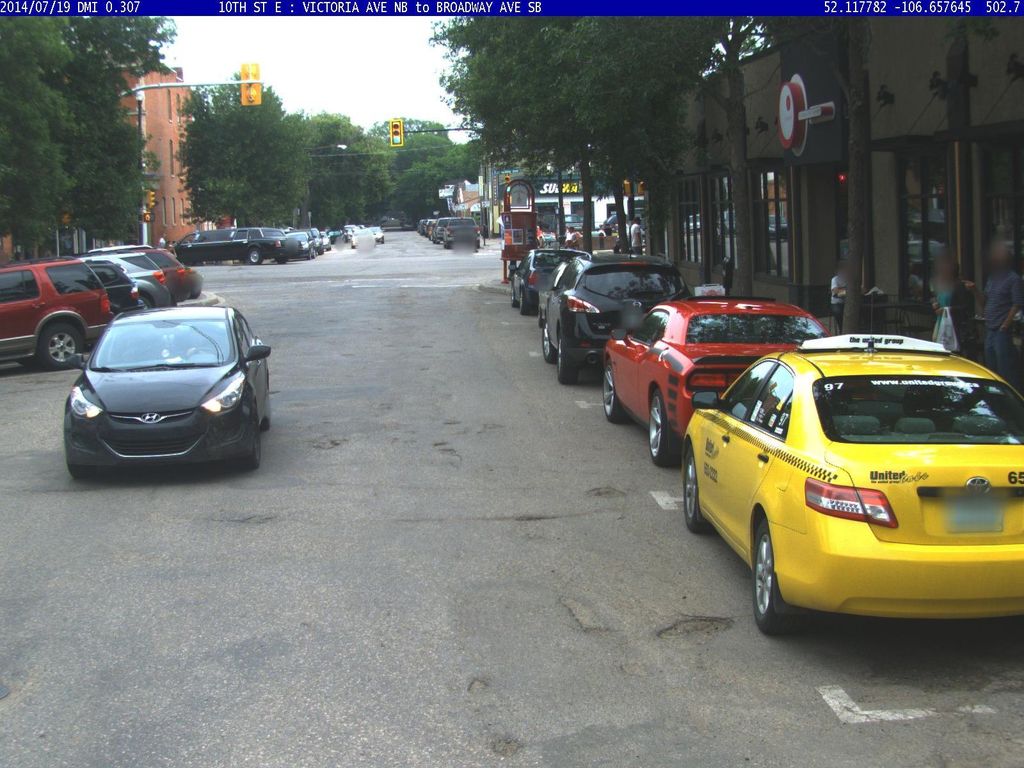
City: saskatoon